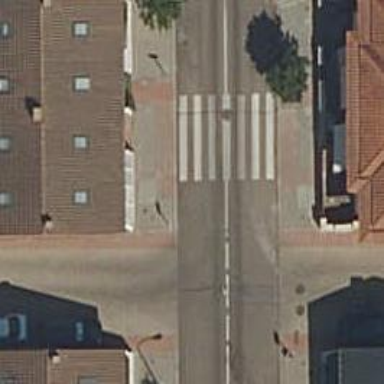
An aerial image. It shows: Uncontrolled road crossing.